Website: walmart
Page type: order-returns
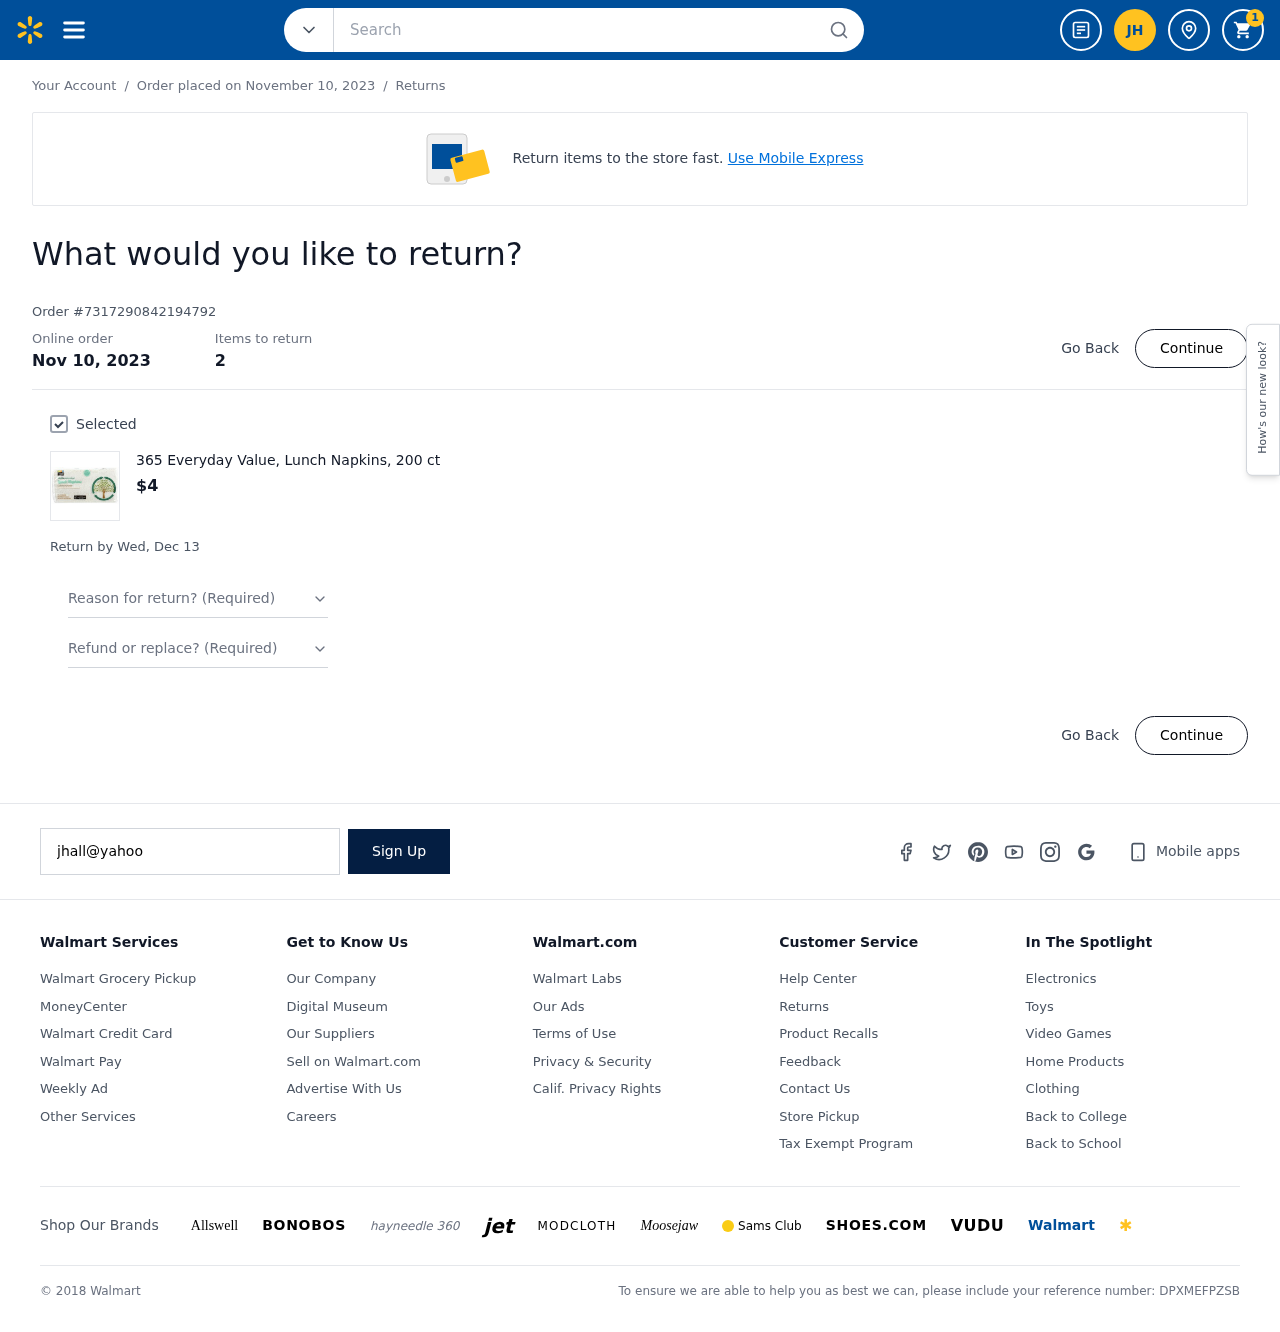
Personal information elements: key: PII_EMAIL
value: jhall@yahoo.com
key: PII_INITIALS
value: JH
Product elements: key: PRODUCT1_NAME
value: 365 Everyday Value, Lunch Napkins, 200 ct
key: PRODUCT1_PRICE
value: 4
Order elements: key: ORDER_NUM_ITEMS
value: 1
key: ORDER_DATE
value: Order placed on November 10, 2023
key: ORDER_DATE
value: Nov 10, 2023
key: ORDER_ID
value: Order #7317290842194792
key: ORDER_NUM_ITEMS
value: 2
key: ORDER_RETURN_BY_DATE
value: Return by Wed, Dec 13
Search elements: key: HEADER_SEARCH
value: Search